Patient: sex M, age 76
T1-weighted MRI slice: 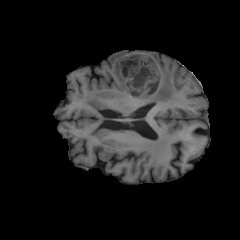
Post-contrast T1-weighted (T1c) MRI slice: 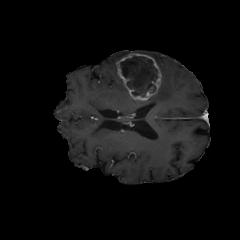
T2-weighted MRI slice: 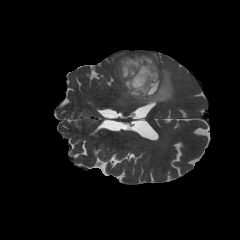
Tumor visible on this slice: yes
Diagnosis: Glioblastoma, IDH-wildtype
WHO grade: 4